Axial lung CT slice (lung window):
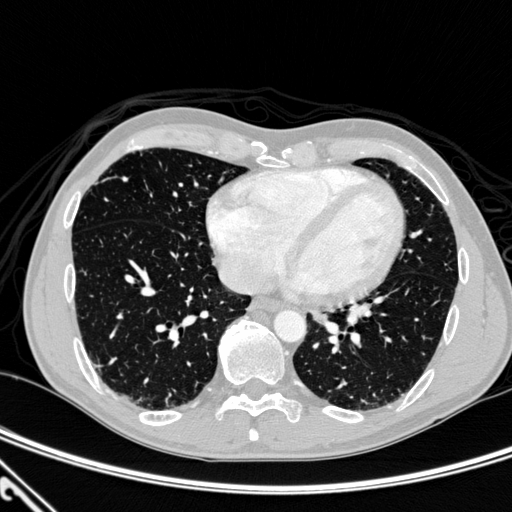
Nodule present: no